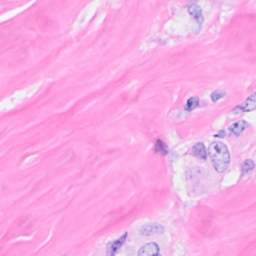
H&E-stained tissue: Breast